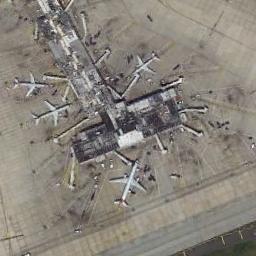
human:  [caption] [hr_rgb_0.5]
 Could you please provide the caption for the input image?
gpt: Four planes parked next to boarding bridges of the  T-type terminal .

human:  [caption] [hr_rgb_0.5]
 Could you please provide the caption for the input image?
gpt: The building of the airport looks like a T-shape, With several aircraft parked around it .

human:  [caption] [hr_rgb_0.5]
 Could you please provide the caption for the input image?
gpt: Many planes are around the terminal building .

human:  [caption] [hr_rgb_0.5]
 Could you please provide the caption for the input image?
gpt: Several planes of different sizes are neatly parked beside buildings in the airport .

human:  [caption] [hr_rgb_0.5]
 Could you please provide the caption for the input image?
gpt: Four planes are in the parking lot next to the building .